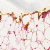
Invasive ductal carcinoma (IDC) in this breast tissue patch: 0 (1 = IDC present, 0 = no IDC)